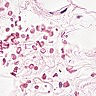
Metastatic tissue present: no